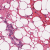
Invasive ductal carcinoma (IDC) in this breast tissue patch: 0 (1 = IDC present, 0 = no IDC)